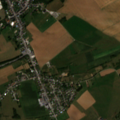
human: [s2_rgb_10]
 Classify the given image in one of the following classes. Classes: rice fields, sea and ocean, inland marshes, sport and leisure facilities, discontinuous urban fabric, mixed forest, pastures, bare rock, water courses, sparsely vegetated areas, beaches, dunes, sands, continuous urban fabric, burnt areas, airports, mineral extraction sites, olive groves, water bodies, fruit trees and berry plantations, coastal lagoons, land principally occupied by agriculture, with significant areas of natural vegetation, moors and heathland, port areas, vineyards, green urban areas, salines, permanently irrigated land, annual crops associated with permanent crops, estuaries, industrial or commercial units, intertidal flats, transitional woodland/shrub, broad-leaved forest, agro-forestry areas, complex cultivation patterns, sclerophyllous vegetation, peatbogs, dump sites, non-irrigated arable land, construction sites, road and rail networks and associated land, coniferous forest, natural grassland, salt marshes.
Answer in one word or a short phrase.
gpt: discontinuous urban fabric, non-irrigated arable land, pastures